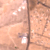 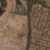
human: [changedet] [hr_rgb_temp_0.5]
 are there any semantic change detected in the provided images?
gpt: A small green area was built in the left of the street.